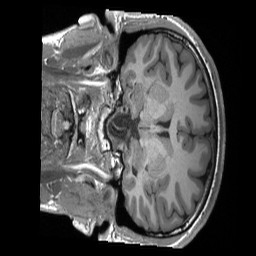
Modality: T1w
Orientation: coronal
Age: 21
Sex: male
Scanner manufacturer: siemens
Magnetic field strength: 3 T
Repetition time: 2.4 s
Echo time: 0.00224 s